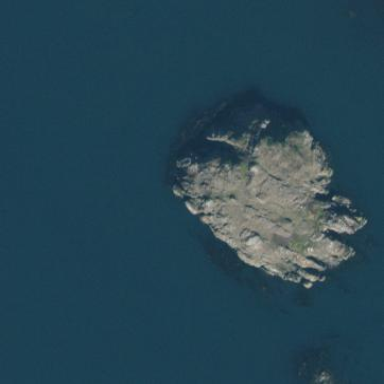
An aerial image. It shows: Islet along the coastline.